Question: i am working on project in which application memory usage increase continuously even i am on same view and app in idle
i am using ARC, dealloc also not called.
most on my properties are nonatomic and retain.
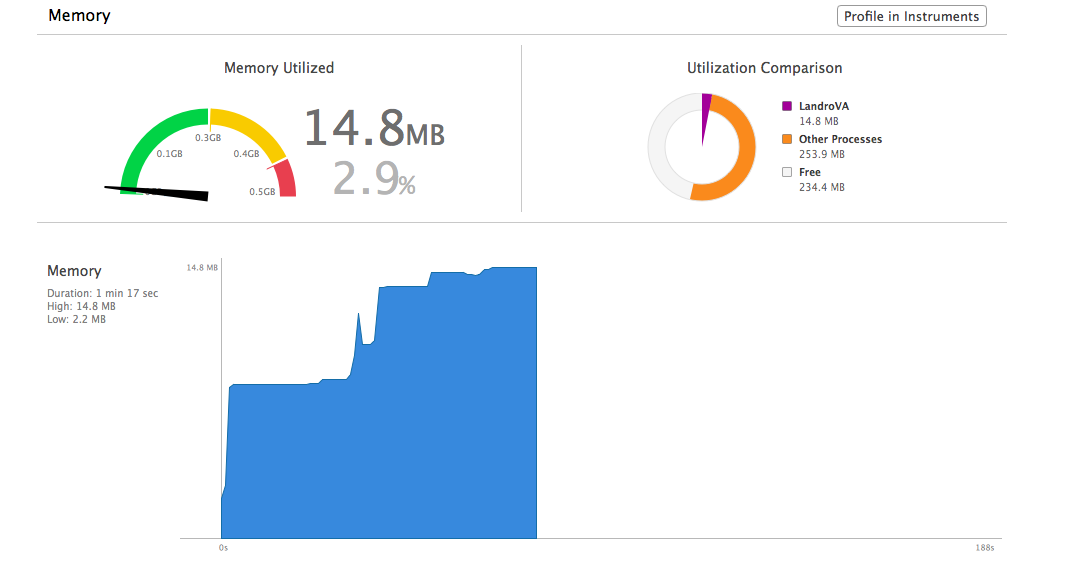
Answer: XCode has a built-in memory profiler that can help you with this issue - for a tutorial on how to use it, this might be helpful <URL>
Otherwise, if dealloc isn't being called it could be a symptom of a retain cycle (two objects maintain strong references to each other, so they are never deallocated).